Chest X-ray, PA view. Patient: 54 years old, sex M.
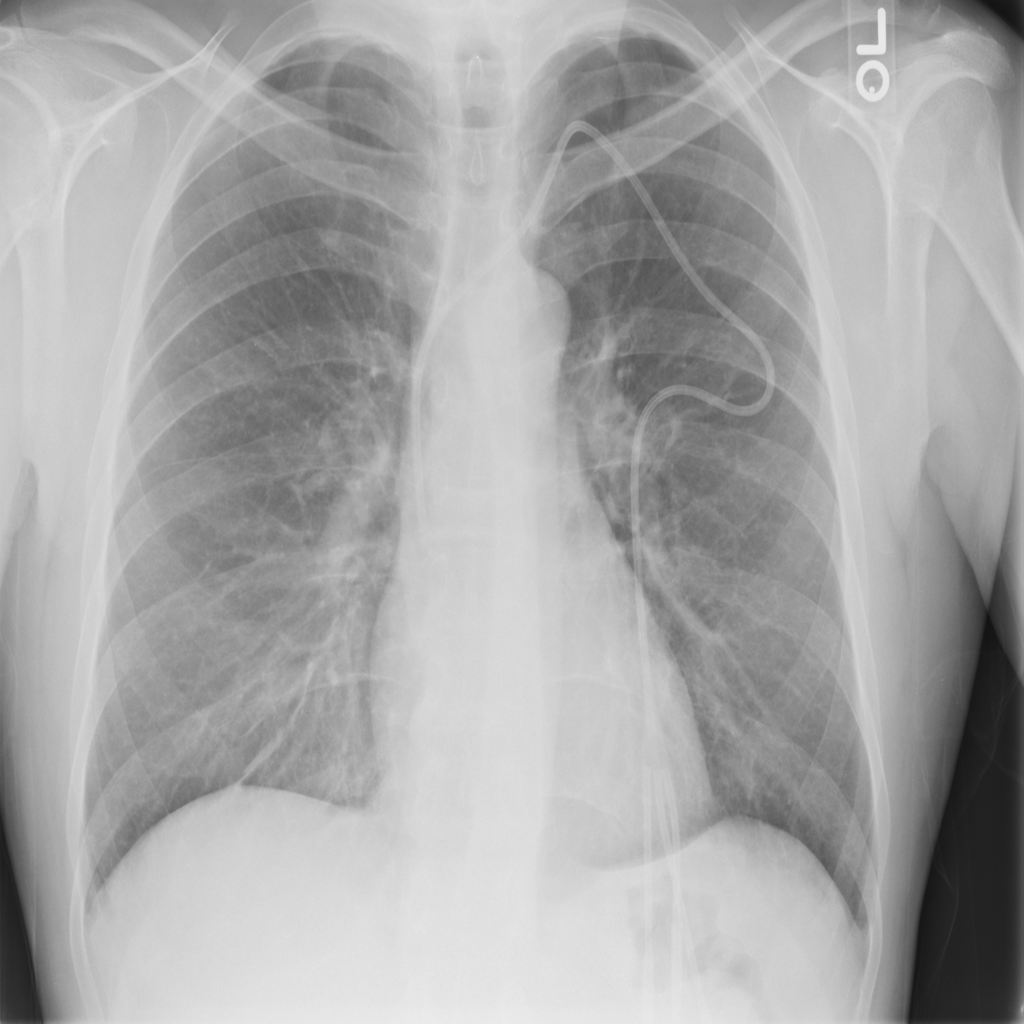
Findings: No Finding